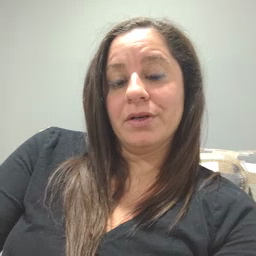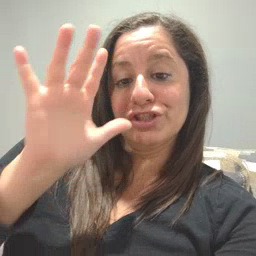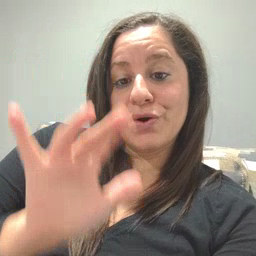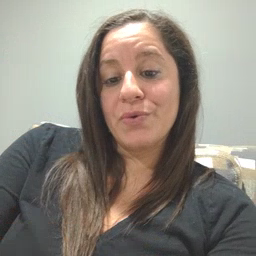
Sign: snow